Aerial crown-view tile of a tropical tree (Barro Colorado Island, Panama), acquired 20241014:
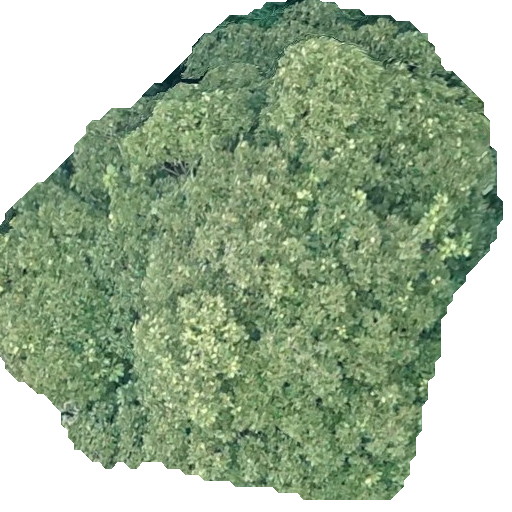
Species: Dipteryx oleifera
GBIF accepted scientific name: Dipteryx oleifera
Crown area: 284.704 m²